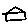
Label: house